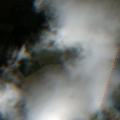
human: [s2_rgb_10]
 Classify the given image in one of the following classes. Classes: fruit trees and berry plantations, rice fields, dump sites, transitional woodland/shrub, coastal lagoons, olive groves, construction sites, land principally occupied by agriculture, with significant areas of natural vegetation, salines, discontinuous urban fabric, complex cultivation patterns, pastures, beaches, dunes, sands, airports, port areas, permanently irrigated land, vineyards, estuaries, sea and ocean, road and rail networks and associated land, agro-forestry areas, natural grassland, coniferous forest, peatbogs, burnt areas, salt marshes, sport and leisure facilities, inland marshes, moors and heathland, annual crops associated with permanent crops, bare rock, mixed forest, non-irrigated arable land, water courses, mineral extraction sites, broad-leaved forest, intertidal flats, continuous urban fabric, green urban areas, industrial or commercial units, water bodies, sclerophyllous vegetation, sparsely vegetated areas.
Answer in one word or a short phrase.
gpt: discontinuous urban fabric, industrial or commercial units, non-irrigated arable land, complex cultivation patterns, land principally occupied by agriculture, with significant areas of natural vegetation, mixed forest